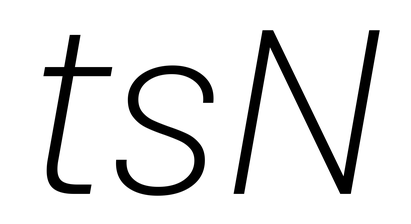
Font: Poppins-ExtraLightItalic